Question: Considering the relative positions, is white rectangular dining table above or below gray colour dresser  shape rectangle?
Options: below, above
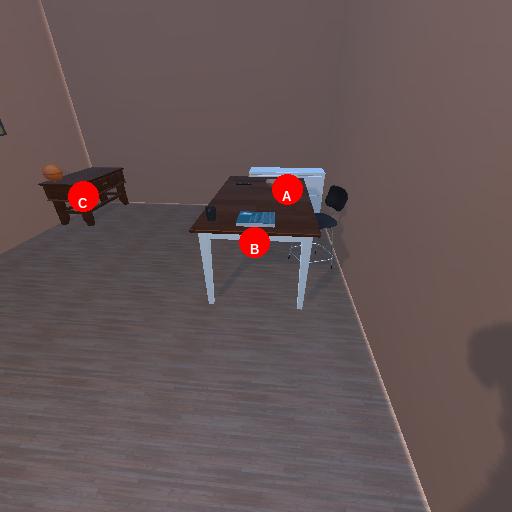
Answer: below